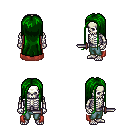
a pixel art fantasy rpg character, male body template, skeleton, maroon cape, teal pants, green extra-long hairstyle, dagger, four views (front, back, left, right), 2x2 character sprite sheet, small pixel art, hard edges, no anti-aliasing